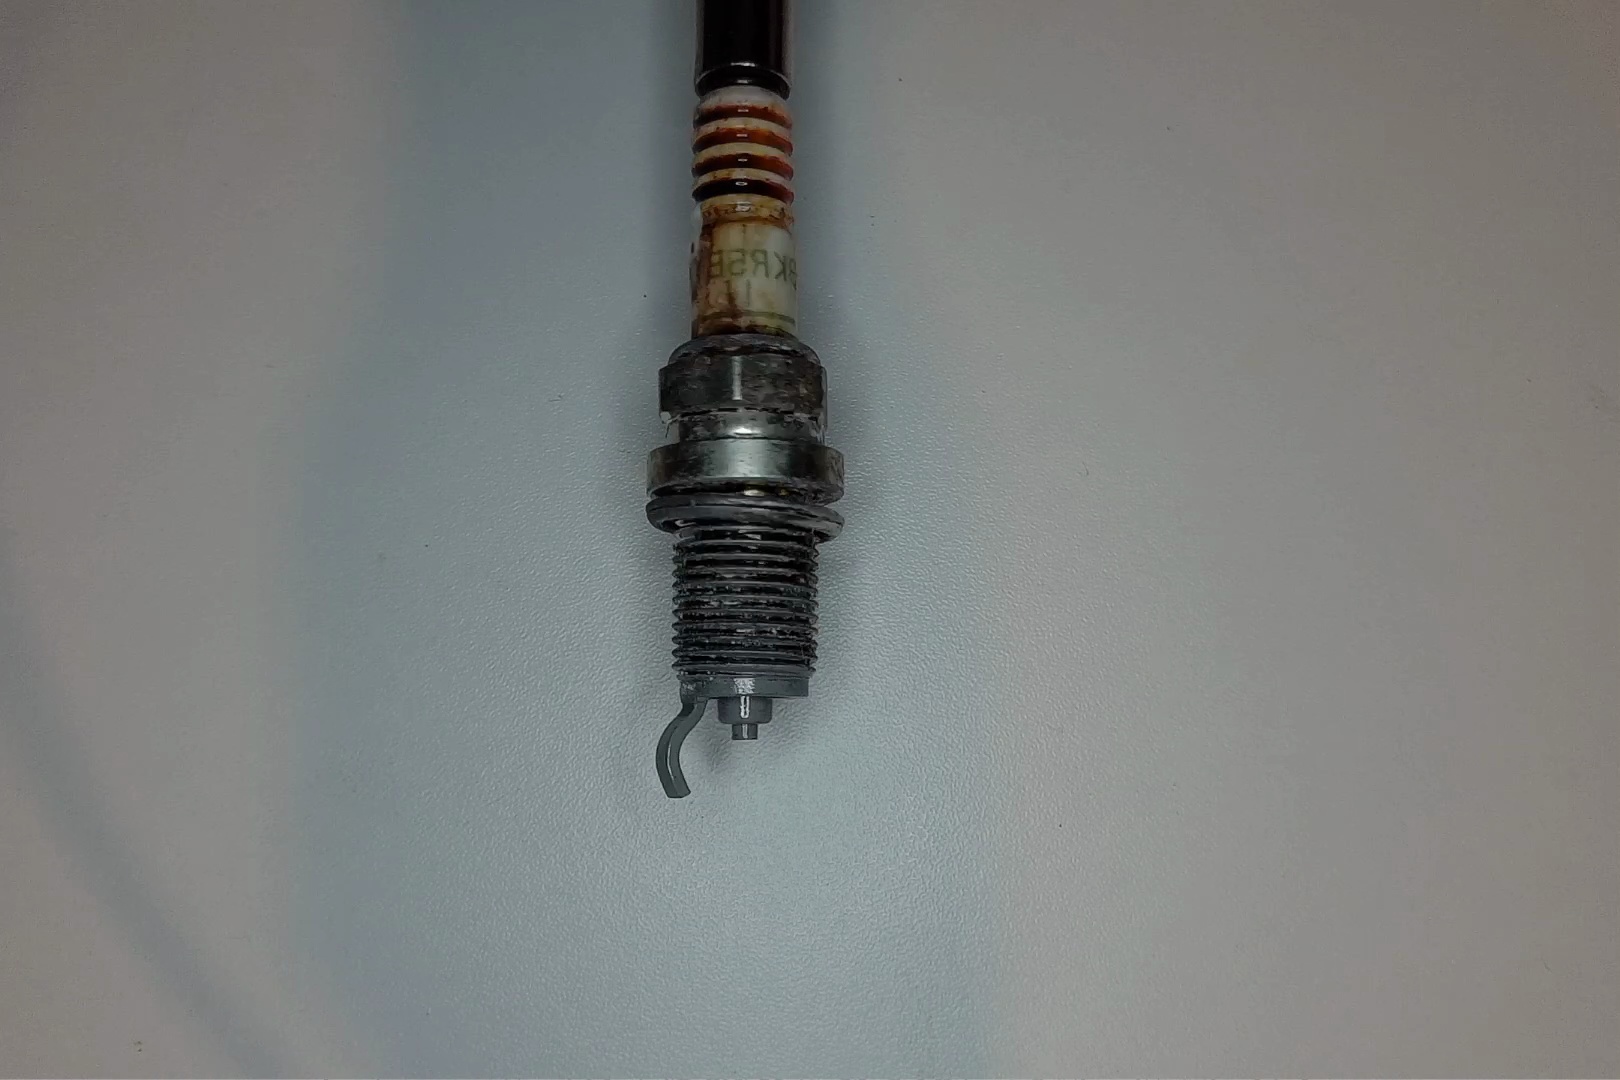
Label: anomaly